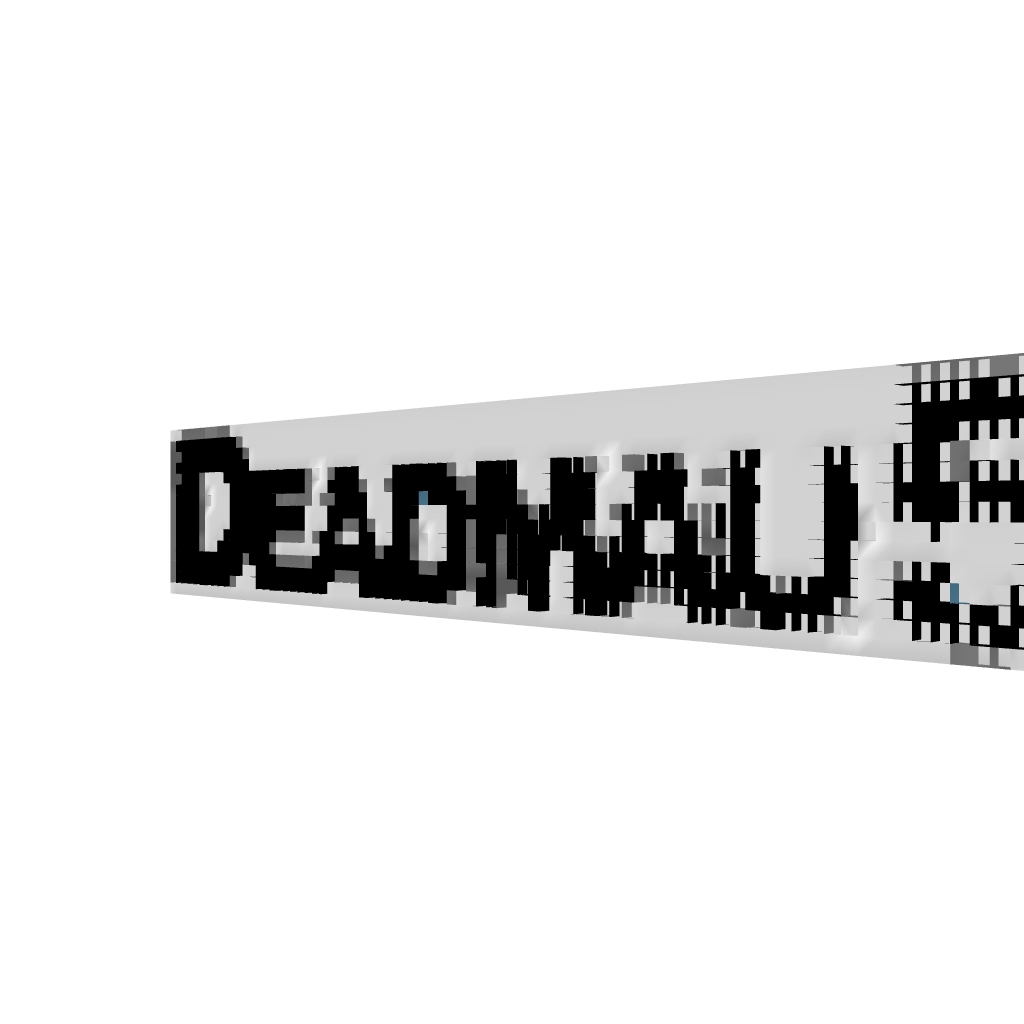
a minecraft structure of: Deadmau5 Name bad low quality